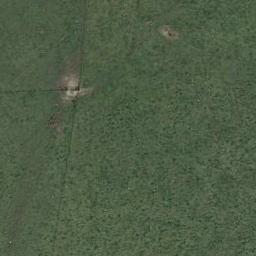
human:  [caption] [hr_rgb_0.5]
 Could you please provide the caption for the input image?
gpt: The grass is dense but uneven .

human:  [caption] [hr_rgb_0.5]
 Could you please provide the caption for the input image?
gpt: The entire image is dominated by grass .

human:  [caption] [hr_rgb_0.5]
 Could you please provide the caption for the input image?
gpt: A large strip of lush green grass .

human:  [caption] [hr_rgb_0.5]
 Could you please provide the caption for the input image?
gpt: This meadow has dense grasses and parts of the meadow are relatively sparse .

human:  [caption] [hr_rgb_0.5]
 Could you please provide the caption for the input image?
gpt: A dense meadow with many green grass .